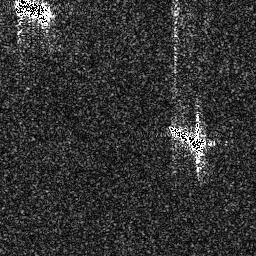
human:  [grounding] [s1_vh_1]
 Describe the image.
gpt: In the satellite image, there is  <ref>1 medium ship </ref> <box>[[5, 0, 20, 10, 0]]</box> located at top left,  <ref>1 medium ship </ref> <box>[[64, 47, 81, 60, 0]]</box> located at right.